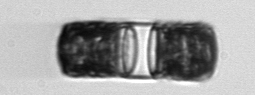
Label: Paralia_sulcata